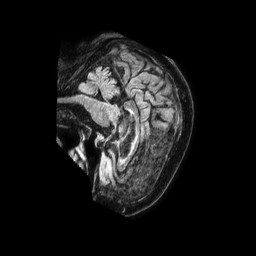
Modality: FLAIR
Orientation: sagittal
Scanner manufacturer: philips
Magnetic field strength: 1.5 T
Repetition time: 4.8 s
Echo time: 0.3317 s